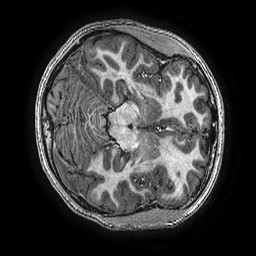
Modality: T1w
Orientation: axial
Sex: female
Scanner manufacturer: ge
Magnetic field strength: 3 T
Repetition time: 0.00766 s
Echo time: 0.003476 s